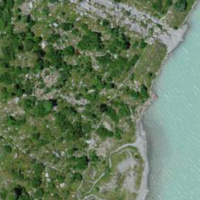
EUNIS habitat code: 26
Species observed at this site:
Erebia tyndarus